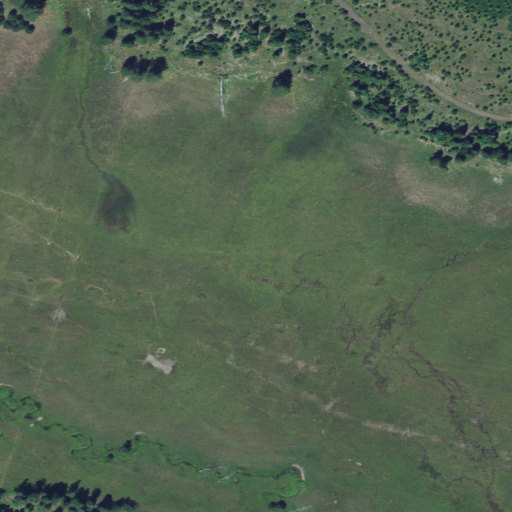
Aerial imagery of plain(s) in Oregon named Howard Meadow containing grassland, shrub, evergreen forest, herbaceous wetlands, and woody wetlands